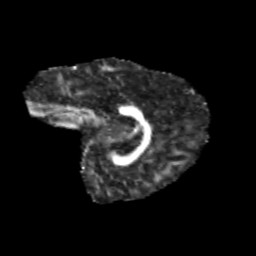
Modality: FA
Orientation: sagittal
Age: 11
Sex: male
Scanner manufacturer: siemens
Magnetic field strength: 3 T
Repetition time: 3.8 s
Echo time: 0.07 s